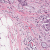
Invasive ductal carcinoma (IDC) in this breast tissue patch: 1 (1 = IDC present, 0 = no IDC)